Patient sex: M
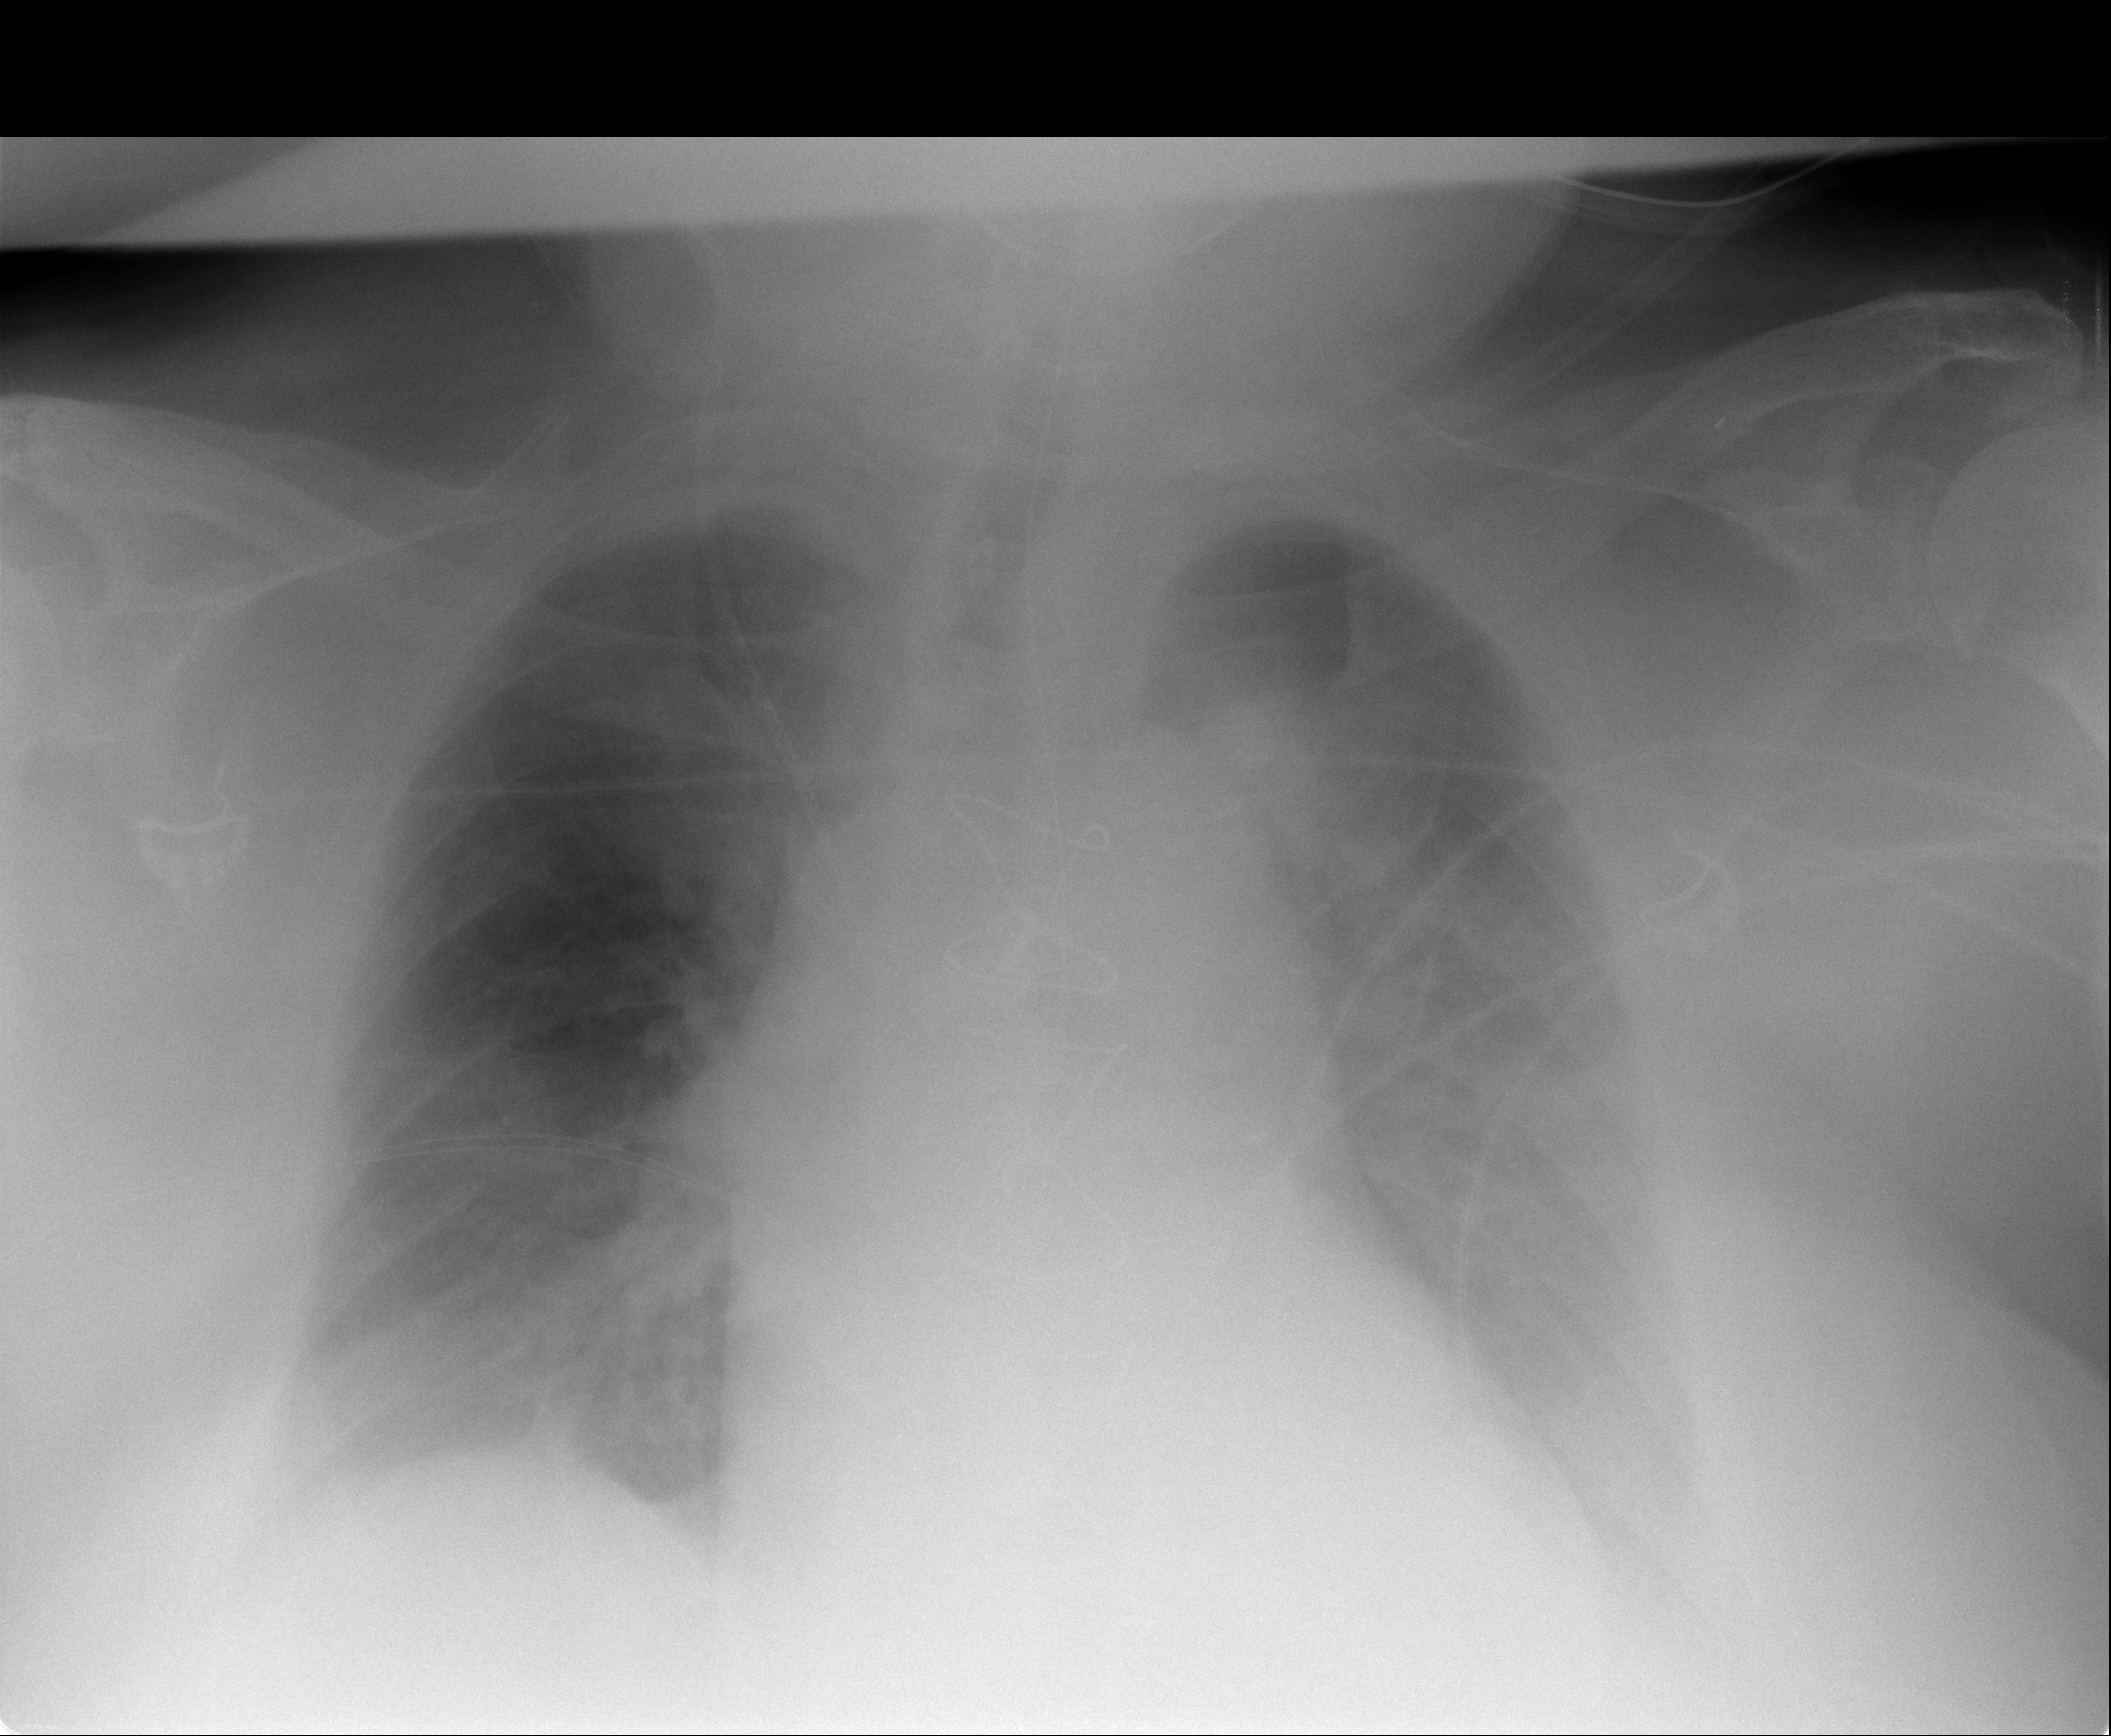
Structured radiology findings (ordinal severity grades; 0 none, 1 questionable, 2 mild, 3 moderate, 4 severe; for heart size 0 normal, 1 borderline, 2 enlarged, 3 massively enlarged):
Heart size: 0
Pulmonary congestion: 2
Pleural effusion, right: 1
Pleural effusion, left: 2
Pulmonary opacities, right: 0
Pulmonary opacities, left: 3
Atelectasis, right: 2
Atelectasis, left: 2